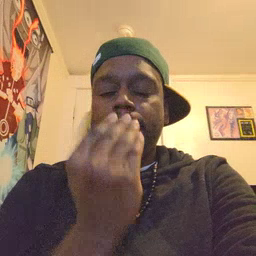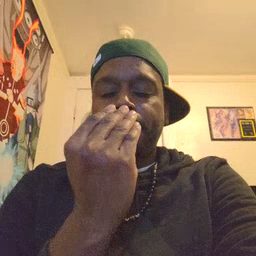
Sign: sleep